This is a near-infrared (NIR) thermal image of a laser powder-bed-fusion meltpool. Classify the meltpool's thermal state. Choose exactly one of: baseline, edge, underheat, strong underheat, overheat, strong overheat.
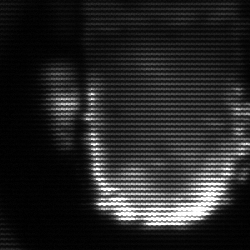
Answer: baseline